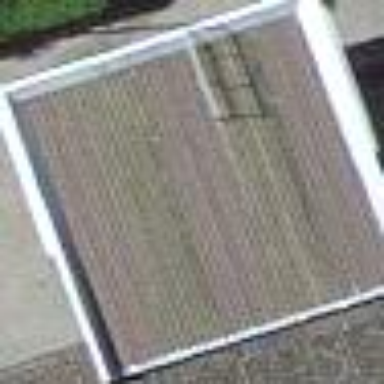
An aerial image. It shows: Fuel amenity located on the roof of building.